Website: ulta-beauty
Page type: address-validator
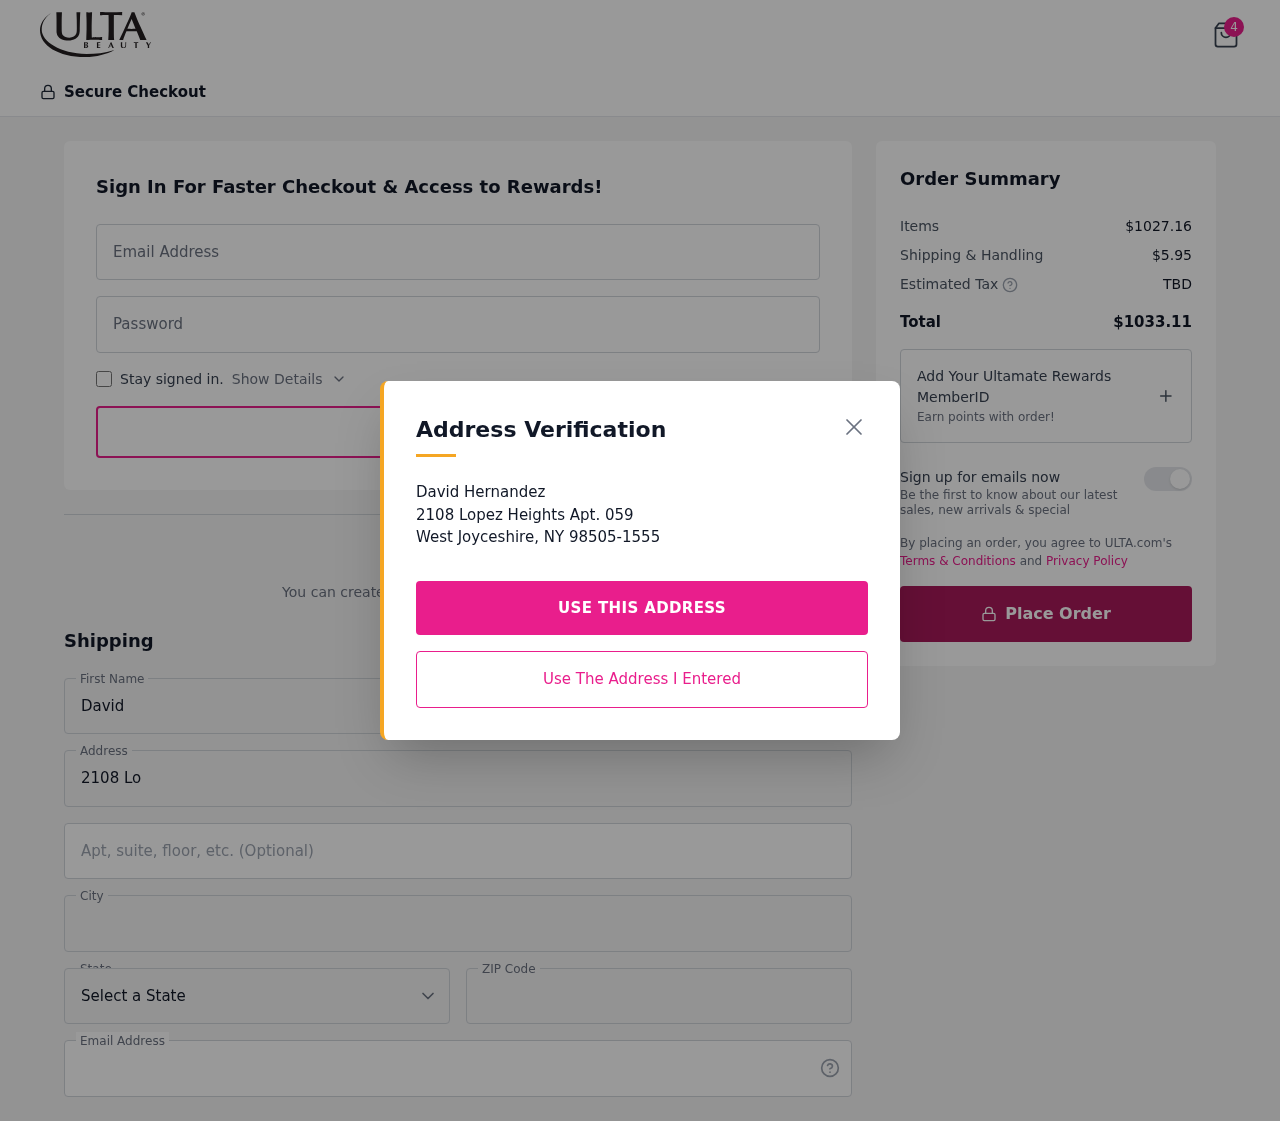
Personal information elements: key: PII_CITY
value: West Joyceshire
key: PII_EMAIL
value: david_hernandez@gmail.com
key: PII_FIRSTNAME
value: David
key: PII_LASTNAME
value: Hernandez
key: PII_POSTCODE
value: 98505
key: PII_STATE_ABBR
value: NY
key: PII_STREET
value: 2108 Lopez Heights Apt. 059
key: PII_STREET2
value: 2108 Lopez Heights Apt. 059
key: PII_STREET2
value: Apt. 632
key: PII_FULLNAME2
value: David Hernandez
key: PII_CITY2
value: West Joyceshire
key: PII_STATE_ABBR2
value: NY
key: PII_POSTCODE_FULL
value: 98505
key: PII_POSTCODE_EXT
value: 1555
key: PII_POSTCODE_NUMERIC
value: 98505
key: PII_POSTCODE_EXT_NUMERIC
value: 1555
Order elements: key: ORDER_NUM_ITEMS
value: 4
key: ORDER_SUBTOTAL
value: $1027.16
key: ORDER_SHIPPING_COST
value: $5.95
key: ORDER_TOTAL
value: $1033.11